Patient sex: F
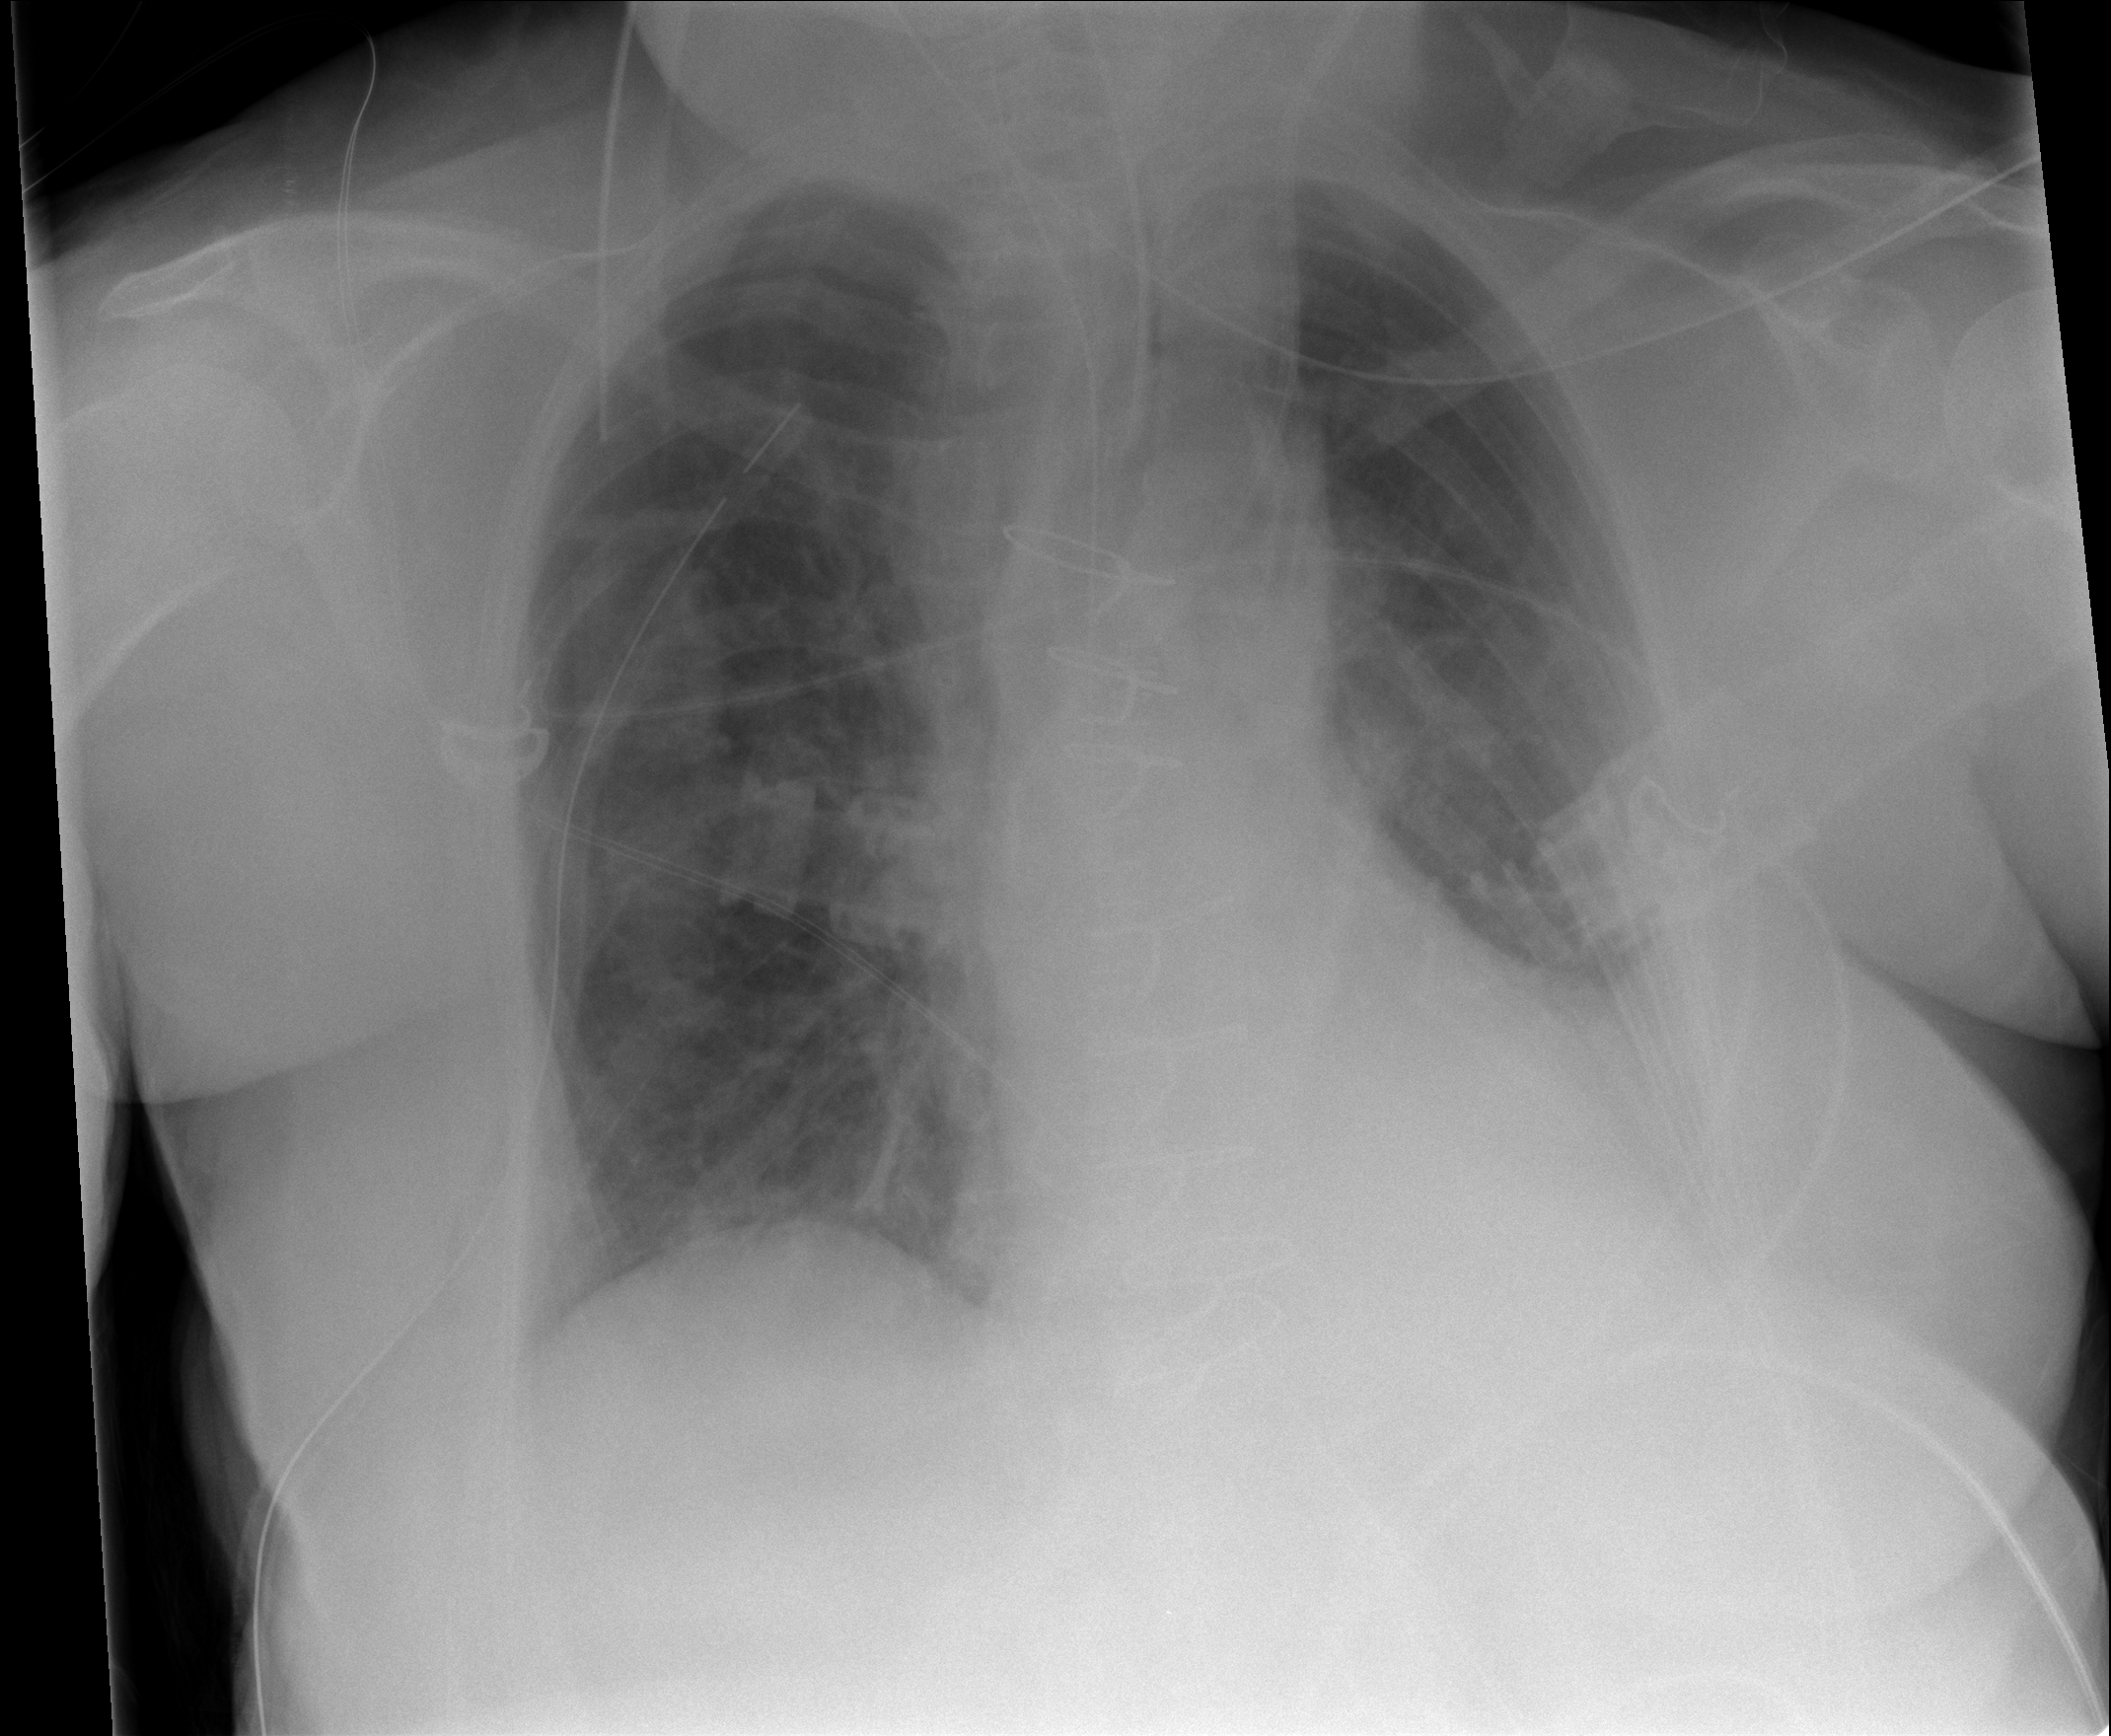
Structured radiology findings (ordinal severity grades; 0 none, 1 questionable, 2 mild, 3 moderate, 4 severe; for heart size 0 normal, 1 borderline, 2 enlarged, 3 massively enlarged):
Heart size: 2
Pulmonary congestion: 2
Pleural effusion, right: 0
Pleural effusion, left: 1
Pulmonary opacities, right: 0
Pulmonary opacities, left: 0
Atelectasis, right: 3
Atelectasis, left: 3